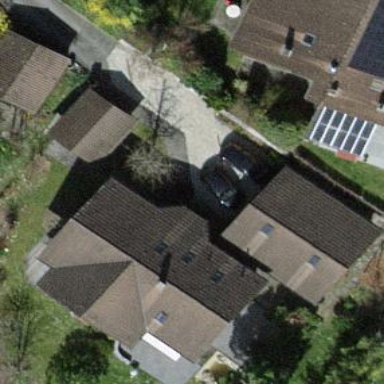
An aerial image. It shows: Garage.